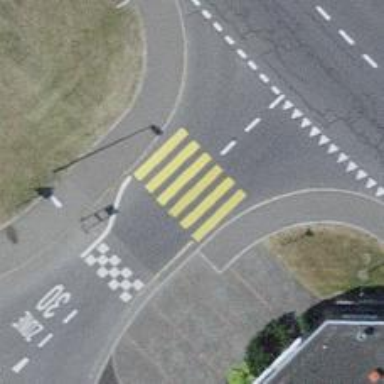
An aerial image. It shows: Uncontrolled zebra crossing with zebra markings.